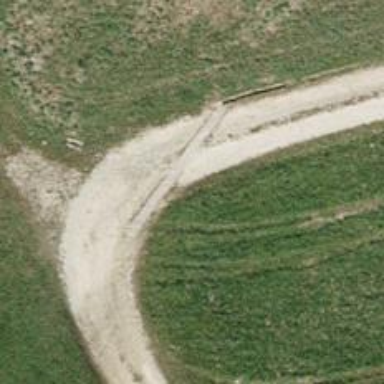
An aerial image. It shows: Compacted track road with grade3 tracktype.